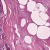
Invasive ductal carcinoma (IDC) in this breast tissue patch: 0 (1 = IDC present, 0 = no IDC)